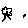
Label: tree